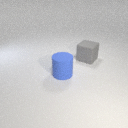
large blue rubber cylinder to the left of large gray rubber cube